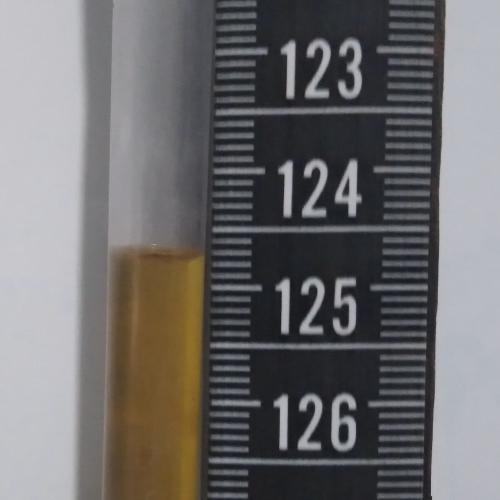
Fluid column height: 124.7 cm